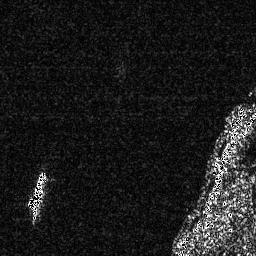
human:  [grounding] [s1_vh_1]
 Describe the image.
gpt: In the satellite image, there is  <ref>1 medium ship </ref> <box>[[9, 65, 19, 87, 0]]</box> located at bottom left.